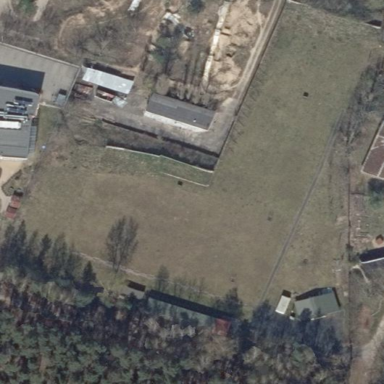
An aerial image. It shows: Grassy pitch designated for archery.